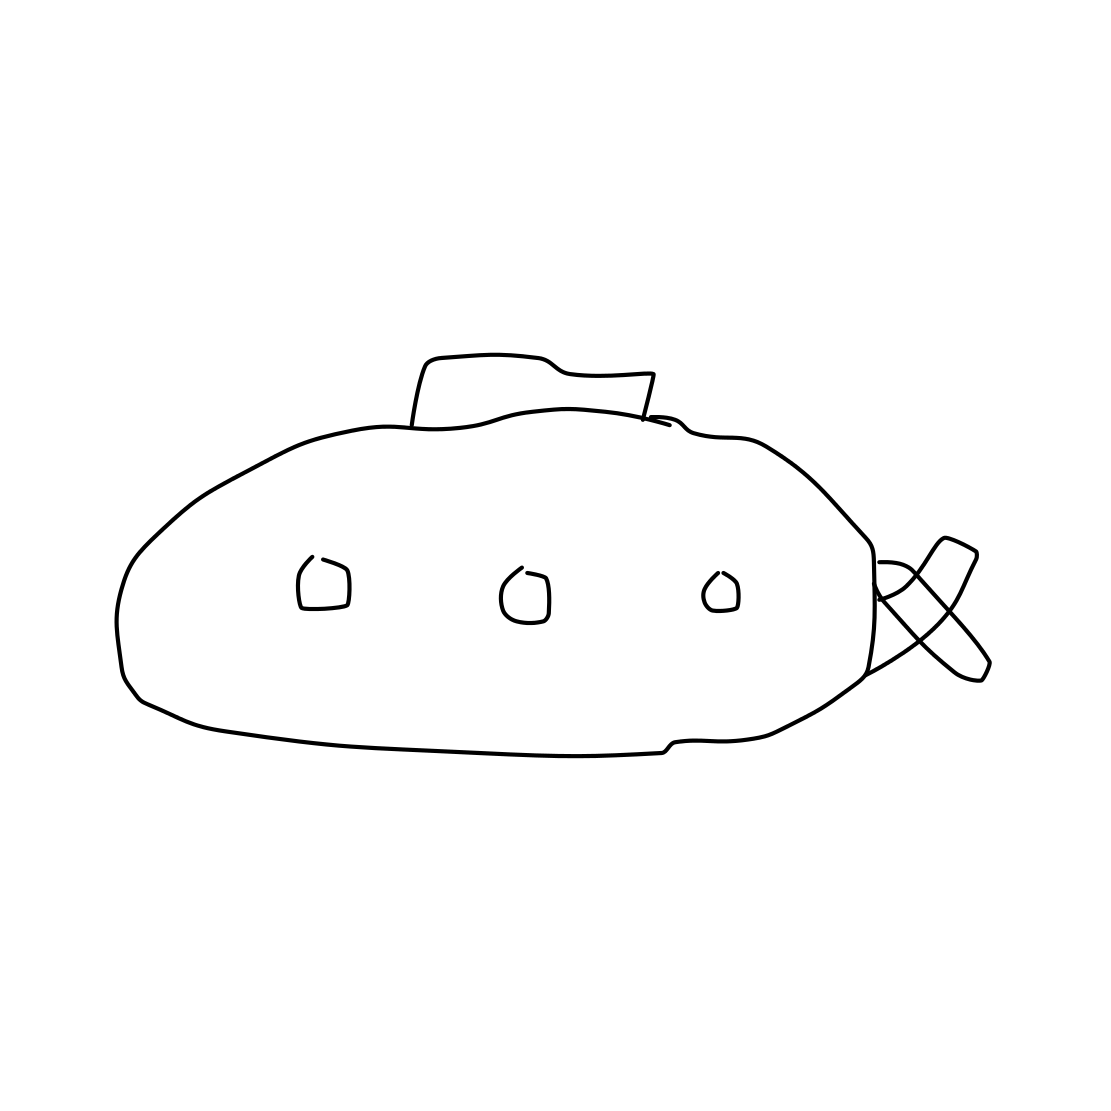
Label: submarine